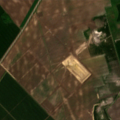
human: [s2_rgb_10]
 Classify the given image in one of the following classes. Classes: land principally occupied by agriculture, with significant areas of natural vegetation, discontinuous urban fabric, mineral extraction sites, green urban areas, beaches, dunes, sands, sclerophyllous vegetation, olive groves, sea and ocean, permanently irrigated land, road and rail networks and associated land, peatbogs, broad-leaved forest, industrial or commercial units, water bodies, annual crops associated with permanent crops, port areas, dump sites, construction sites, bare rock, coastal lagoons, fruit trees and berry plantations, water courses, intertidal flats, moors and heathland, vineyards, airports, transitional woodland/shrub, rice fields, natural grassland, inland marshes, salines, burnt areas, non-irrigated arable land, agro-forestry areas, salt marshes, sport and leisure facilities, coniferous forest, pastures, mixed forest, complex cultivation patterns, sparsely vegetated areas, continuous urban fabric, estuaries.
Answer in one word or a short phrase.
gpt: non-irrigated arable land, vineyards, pastures, complex cultivation patterns